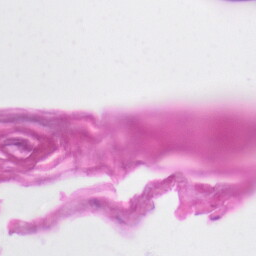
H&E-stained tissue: Skin